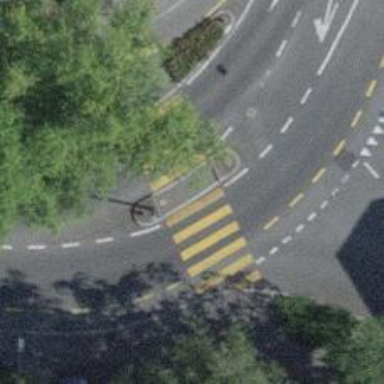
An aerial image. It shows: Uncontrolled zebra crossing with pedestrian island.